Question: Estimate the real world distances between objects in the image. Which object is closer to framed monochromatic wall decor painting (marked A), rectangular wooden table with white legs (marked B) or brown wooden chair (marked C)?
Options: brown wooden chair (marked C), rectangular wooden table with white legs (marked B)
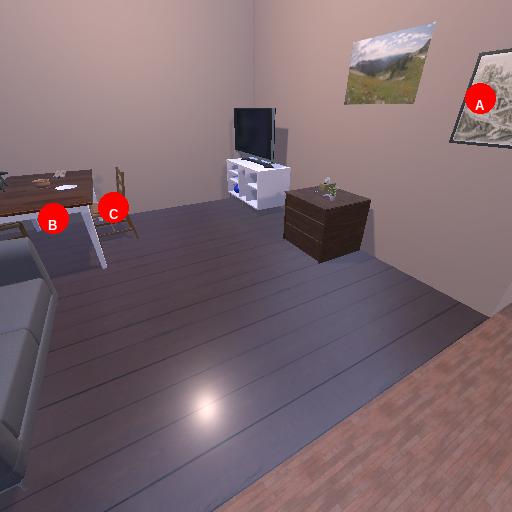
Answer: brown wooden chair (marked C)